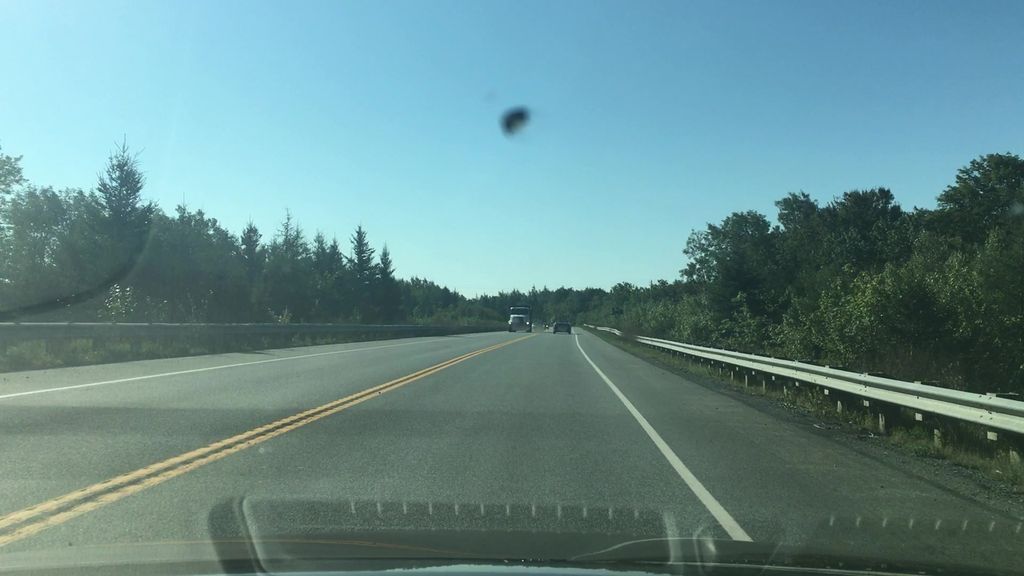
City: halifax